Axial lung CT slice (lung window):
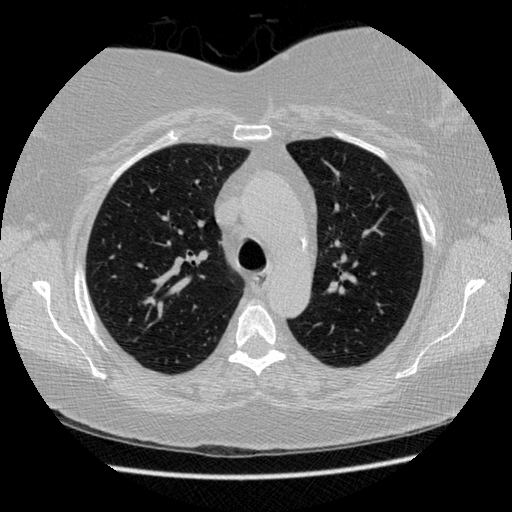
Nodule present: no